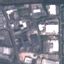
Land use / land cover: Industrial